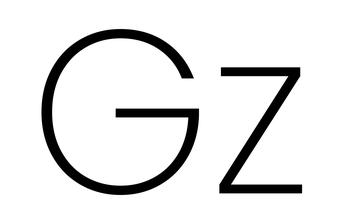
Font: Poppins-ExtraLight